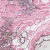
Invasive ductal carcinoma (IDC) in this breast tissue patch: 0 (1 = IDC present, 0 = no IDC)